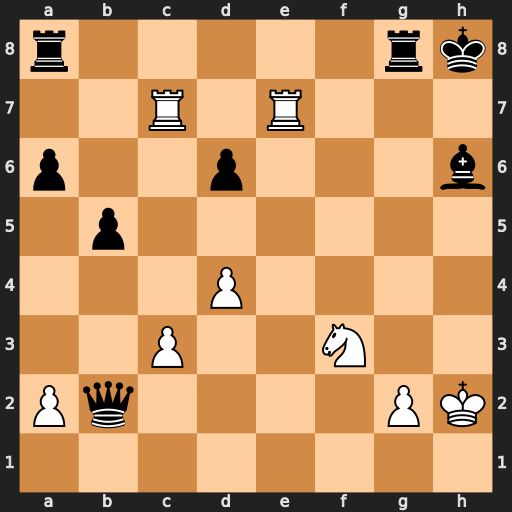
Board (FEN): r5rk/2R1R3/p2p3b/1p6/3P4/2P2N2/Pq4PK/8
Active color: w
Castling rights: -
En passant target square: -
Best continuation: Rh7#